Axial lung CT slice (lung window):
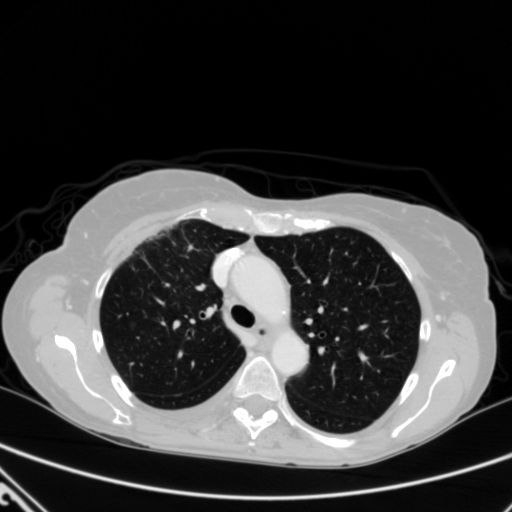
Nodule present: no